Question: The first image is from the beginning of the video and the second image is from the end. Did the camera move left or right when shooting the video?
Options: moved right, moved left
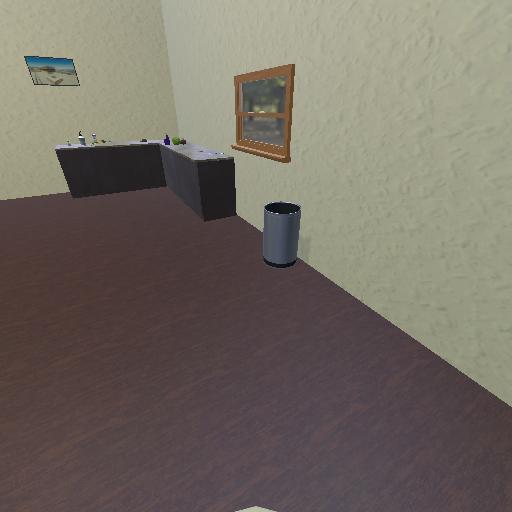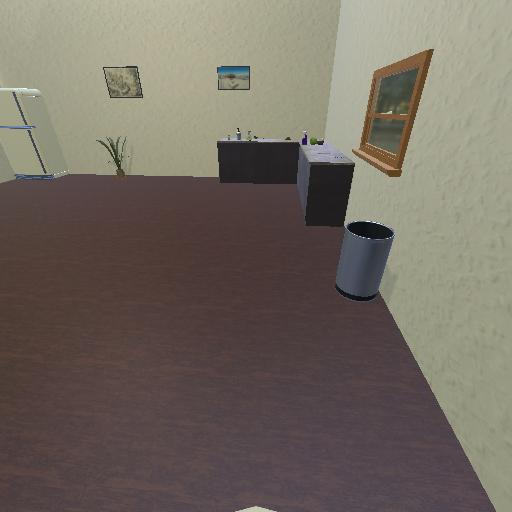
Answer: moved right